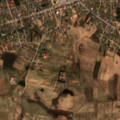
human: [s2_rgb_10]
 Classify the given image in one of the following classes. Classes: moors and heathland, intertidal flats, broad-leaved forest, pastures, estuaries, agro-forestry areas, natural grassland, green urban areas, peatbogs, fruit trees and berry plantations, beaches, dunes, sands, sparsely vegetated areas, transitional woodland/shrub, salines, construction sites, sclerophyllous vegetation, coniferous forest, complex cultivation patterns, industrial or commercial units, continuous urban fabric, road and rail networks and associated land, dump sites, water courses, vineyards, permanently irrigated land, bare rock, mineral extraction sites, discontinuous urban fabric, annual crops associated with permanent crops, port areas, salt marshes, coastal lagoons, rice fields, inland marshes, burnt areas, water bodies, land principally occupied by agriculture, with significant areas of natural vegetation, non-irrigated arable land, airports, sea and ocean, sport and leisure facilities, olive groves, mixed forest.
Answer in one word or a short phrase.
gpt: discontinuous urban fabric, non-irrigated arable land, pastures, complex cultivation patterns